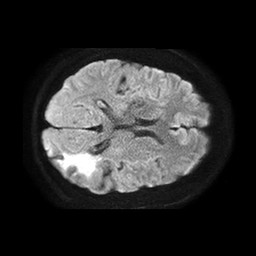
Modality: TRACE
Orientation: axial
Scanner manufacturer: philips
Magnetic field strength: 1.5 T
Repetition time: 4.6 s
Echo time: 0.08631 s